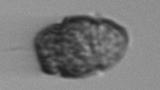
Label: Margalefidinium